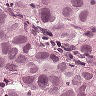
Metastatic tissue present: yes